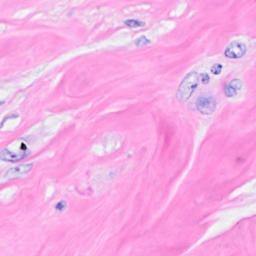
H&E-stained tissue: Breast